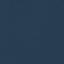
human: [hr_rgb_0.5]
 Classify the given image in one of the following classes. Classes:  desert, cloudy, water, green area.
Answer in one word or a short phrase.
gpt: water